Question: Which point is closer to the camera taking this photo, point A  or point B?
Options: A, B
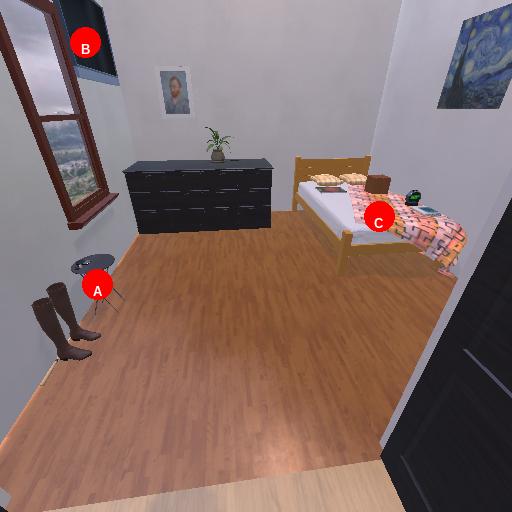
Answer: A